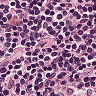
Metastatic tissue present: no